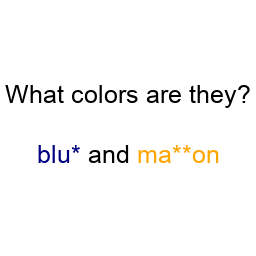
Color: navy, orange
Color name shown: blue, maroon
Background color: white
Question text color: black